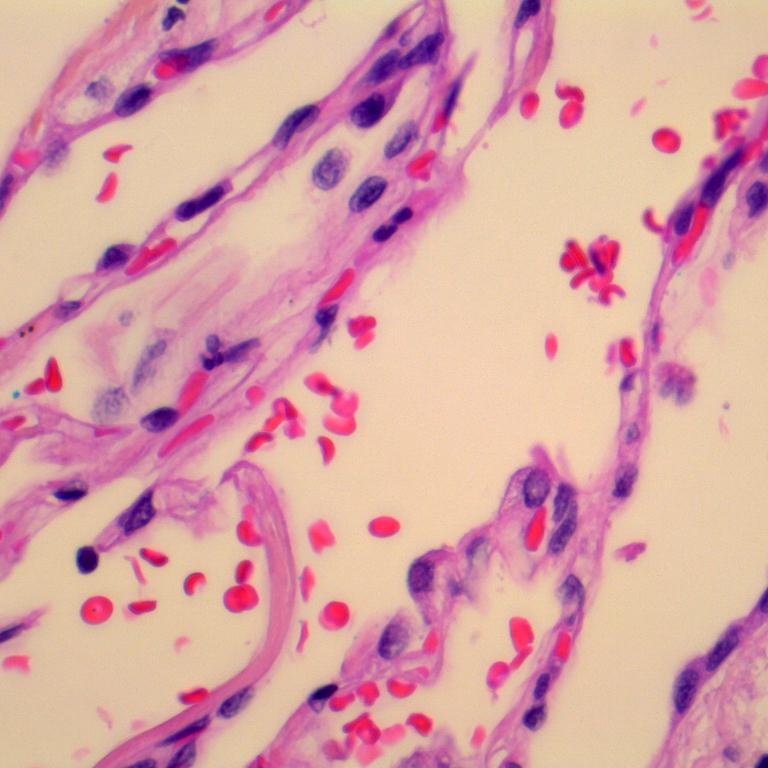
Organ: lung
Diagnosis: benign